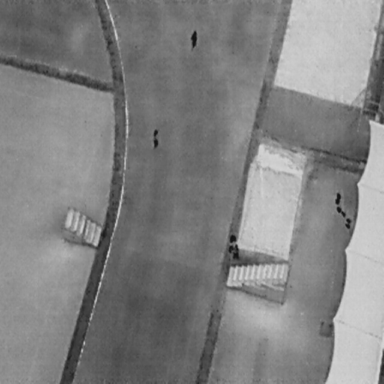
There are four People in the infrared image.